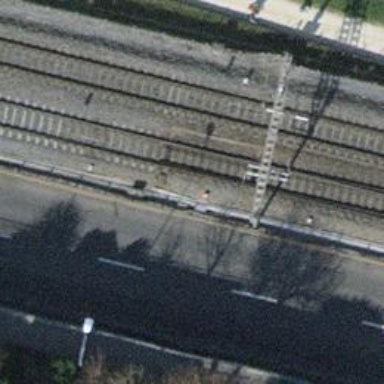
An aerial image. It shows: Railway switch.